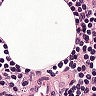
Metastatic tissue present: no